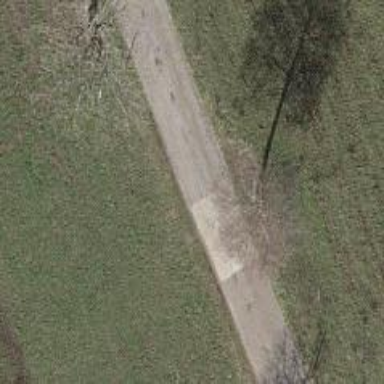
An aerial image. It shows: Unclassified road with asphalt surface.